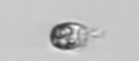
Label: Balanion